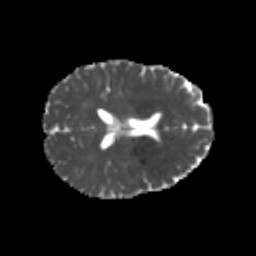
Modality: MD
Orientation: axial
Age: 24
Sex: female
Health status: healthy
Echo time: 0.074 s